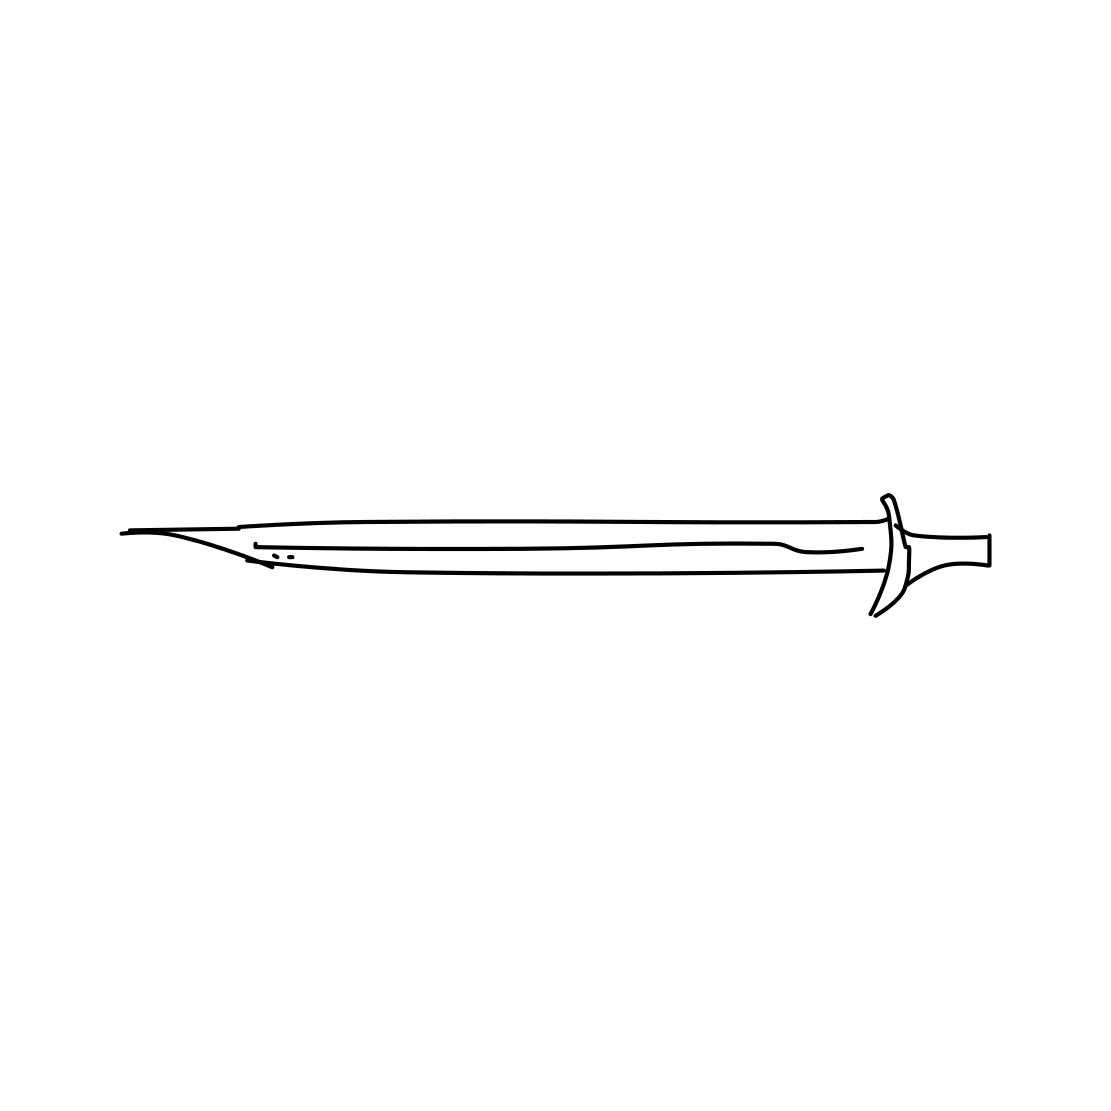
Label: sword